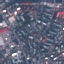
Label: Residential